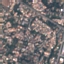
Label: Residential